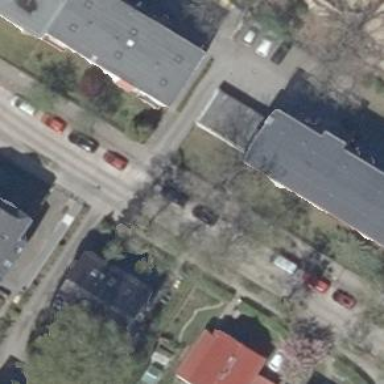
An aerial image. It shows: Residential road made of concrete plates.